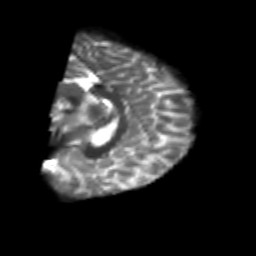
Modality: T2w
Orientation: sagittal
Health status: healthy
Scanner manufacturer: philips
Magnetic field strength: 3 T
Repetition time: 6.964 s
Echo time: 0.092 s